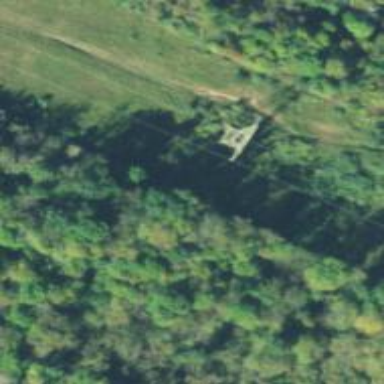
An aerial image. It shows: Lattice structure tower used for power transmission.